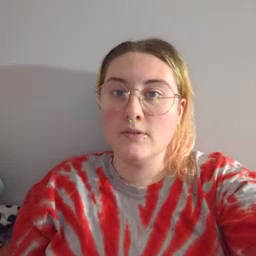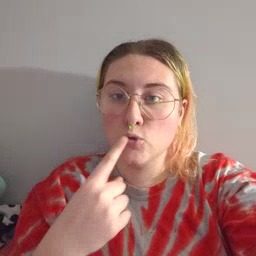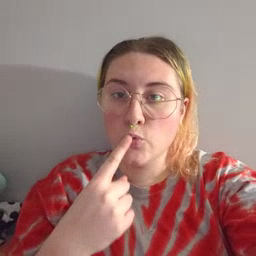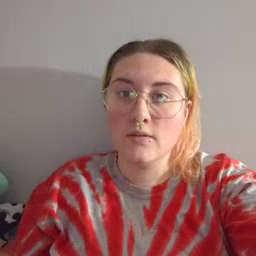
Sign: tooth